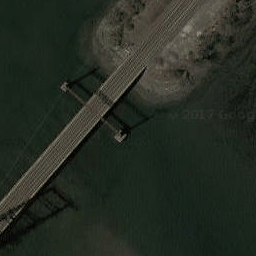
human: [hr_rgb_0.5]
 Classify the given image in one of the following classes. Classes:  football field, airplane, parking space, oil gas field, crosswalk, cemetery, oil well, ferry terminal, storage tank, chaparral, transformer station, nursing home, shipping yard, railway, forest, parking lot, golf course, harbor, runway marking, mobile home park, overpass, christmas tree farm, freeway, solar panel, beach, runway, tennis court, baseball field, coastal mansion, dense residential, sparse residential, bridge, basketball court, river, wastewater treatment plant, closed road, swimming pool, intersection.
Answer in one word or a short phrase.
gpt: bridge